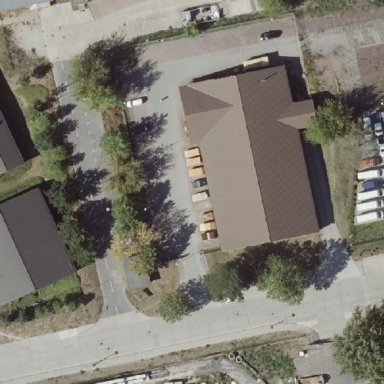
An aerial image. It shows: Industrial building with flat roof. It serves as wholesale shop.